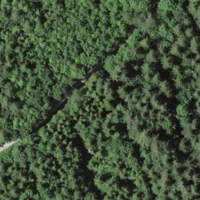
EUNIS habitat code: 41
Species observed at this site:
Ranunculus platanifolius